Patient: sex F, age 60
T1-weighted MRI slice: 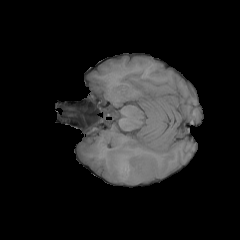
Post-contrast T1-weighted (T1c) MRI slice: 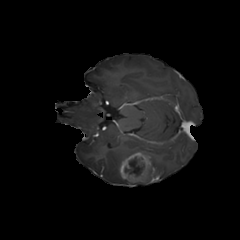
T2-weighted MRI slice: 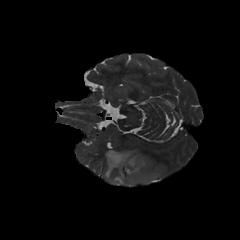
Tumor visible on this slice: yes
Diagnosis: Glioblastoma, IDH-wildtype
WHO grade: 4